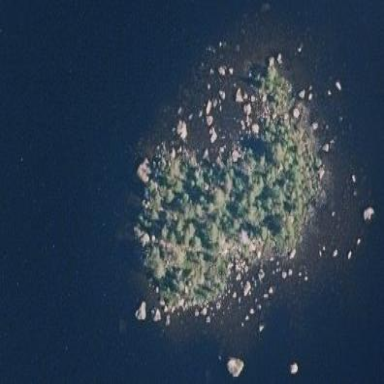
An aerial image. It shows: Islet.